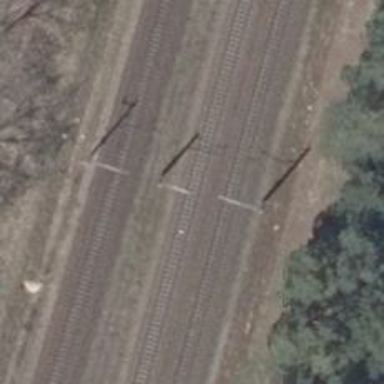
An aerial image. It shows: Railway milestone with catenary mast.